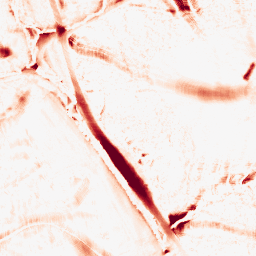
Category: morphological
Decomposition family: morphological_ellipse
Decomposition parameters: operation: opening
width: 30
height: 30
Upsampling method: bspline
Upsampling parameters: scale: 4
Upsampling scale: 4